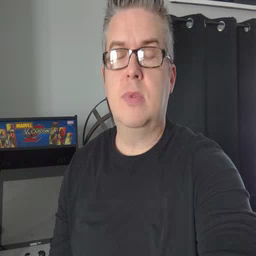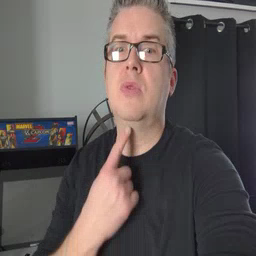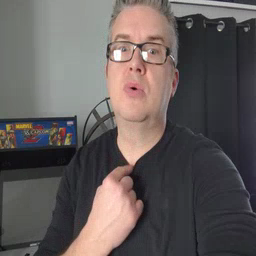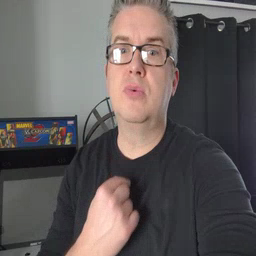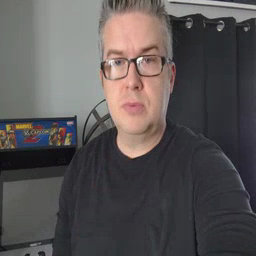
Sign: thirsty